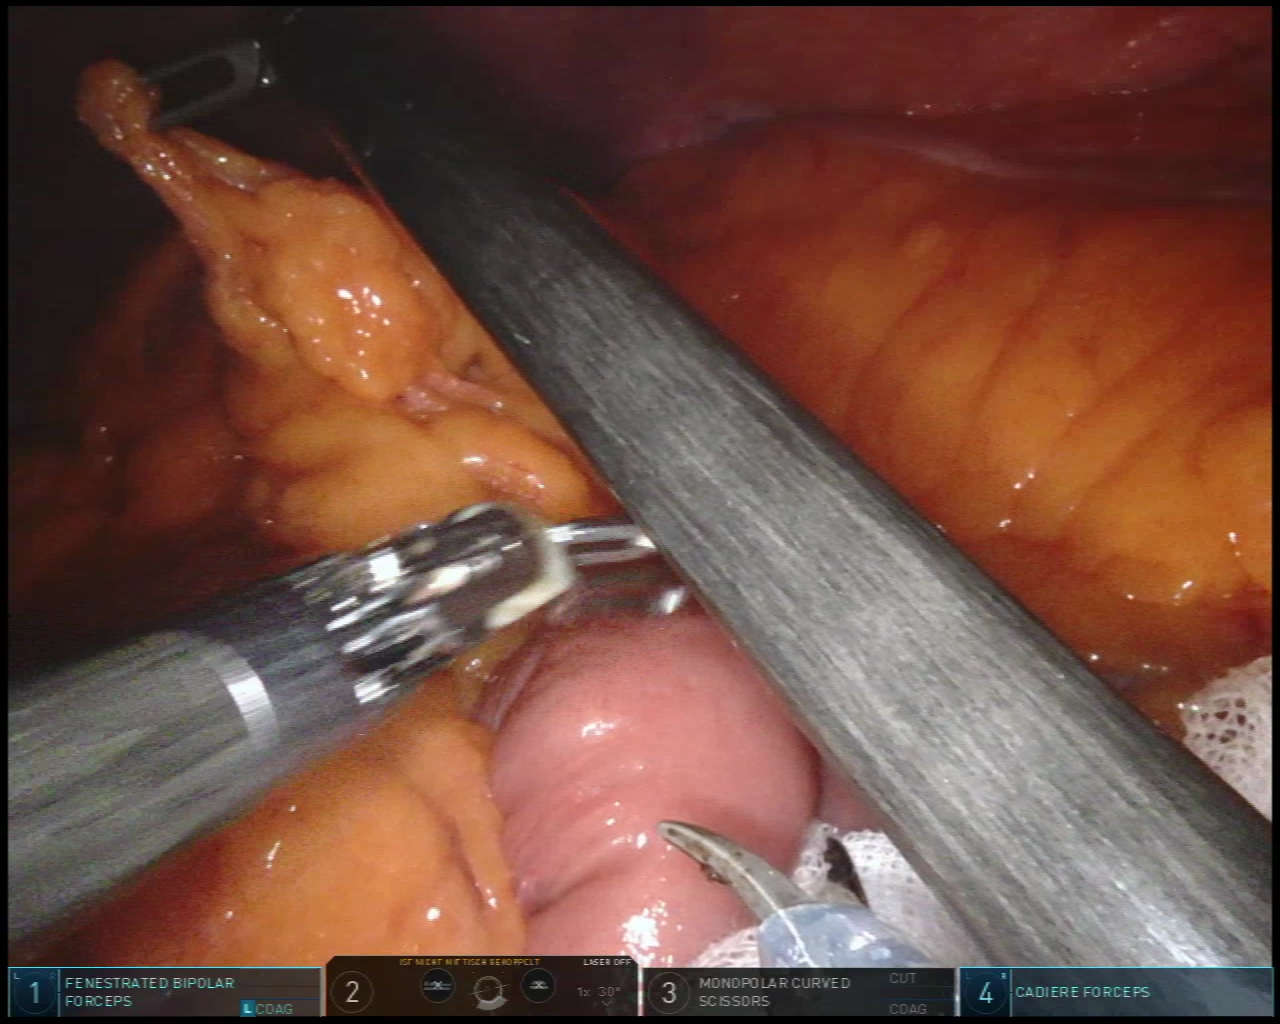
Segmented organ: intestinal_veins
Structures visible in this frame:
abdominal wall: yes
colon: yes
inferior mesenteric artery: no
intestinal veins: yes
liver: no
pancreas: no
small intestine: yes
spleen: no
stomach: no
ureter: no
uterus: no
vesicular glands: no